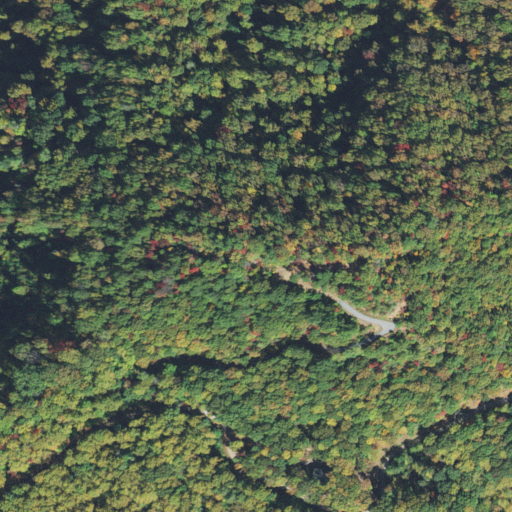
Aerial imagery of mountain in North Carolina named Hurricane Top containing deciduous forest, mixed forest, and evergreen forest